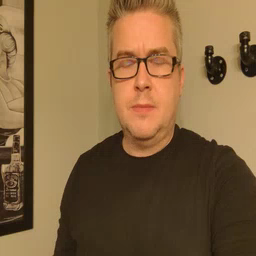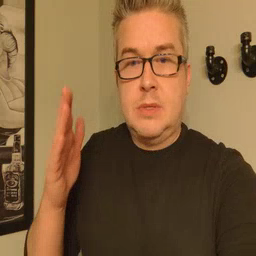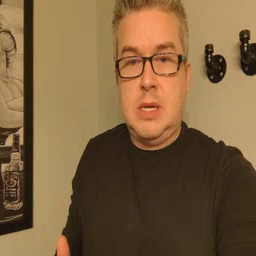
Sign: beside